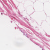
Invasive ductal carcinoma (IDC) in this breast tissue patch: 0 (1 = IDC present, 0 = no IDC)